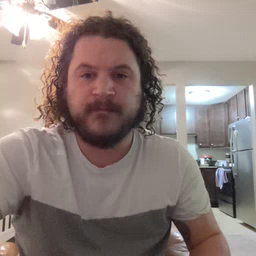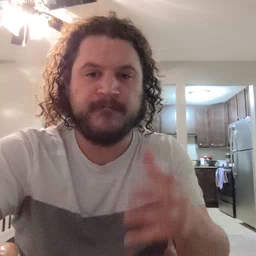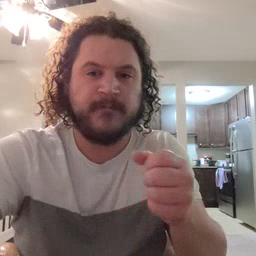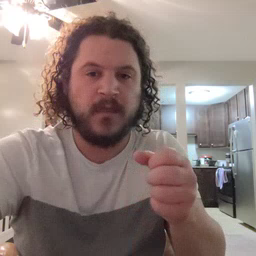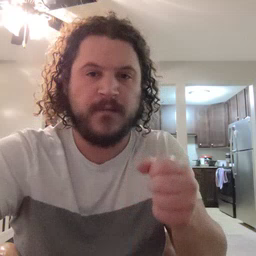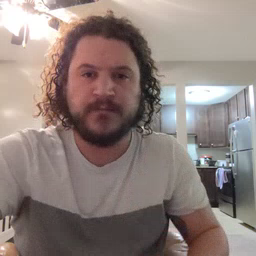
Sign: milk